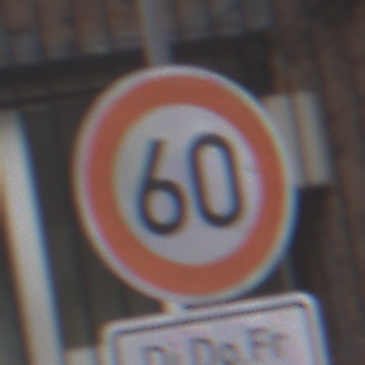
Verkehrszeichen: Geschwindigkeit60
Zusatzzeichen unten: ZeitangabenMitBeschraenkungAufWochentage3
Umgebung: Outdoor, Urban
Tageszeit: MorningAfternoon
Wetter: Overcast
Licht: Natural
Jahreszeit: NotSpecified
Kontrast: LowContrast